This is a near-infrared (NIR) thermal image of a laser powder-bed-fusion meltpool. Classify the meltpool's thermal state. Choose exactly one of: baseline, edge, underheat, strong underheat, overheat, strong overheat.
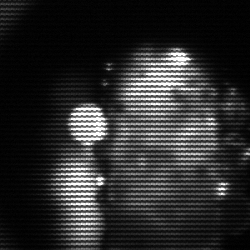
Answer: strong underheat